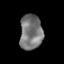
Tissue: lung
Cell type: Others
Senescence score: 0.2343
Nuclear area (px): 777
Mean DAPI intensity: 119.4